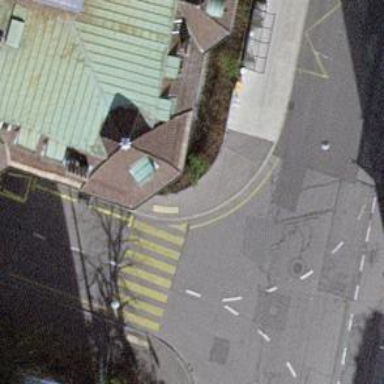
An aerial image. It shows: Asphalt sidewalk.